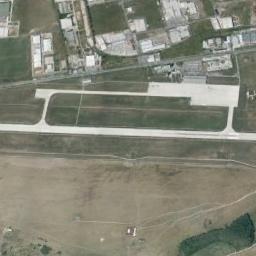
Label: airport